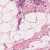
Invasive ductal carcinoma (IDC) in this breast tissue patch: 1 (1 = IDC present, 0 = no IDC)